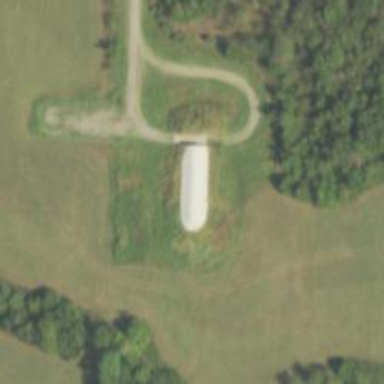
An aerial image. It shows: Military bunker.